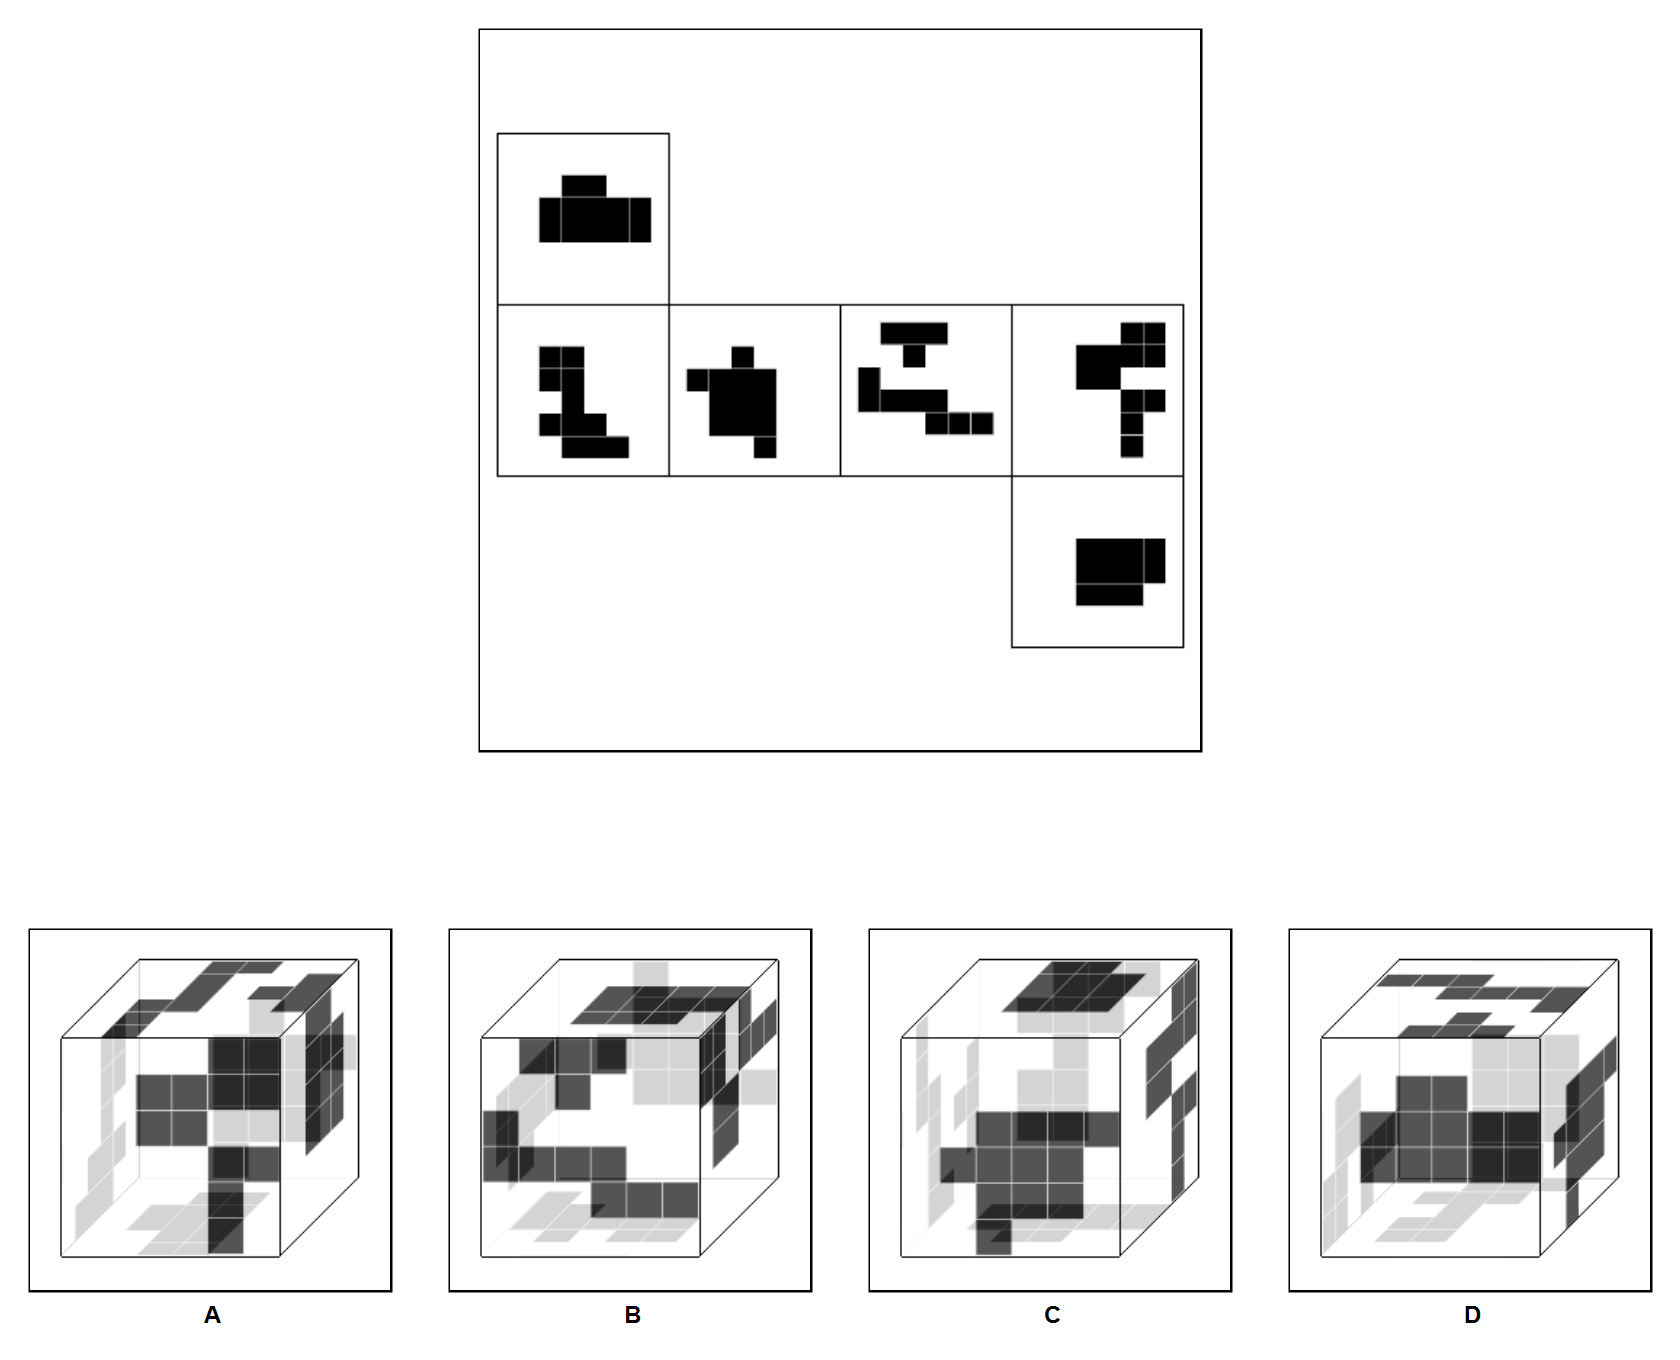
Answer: D